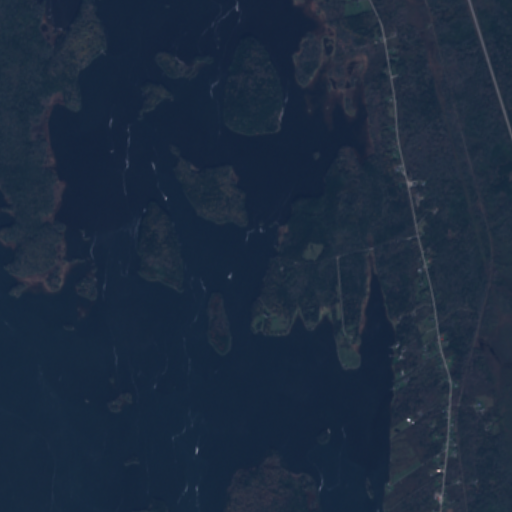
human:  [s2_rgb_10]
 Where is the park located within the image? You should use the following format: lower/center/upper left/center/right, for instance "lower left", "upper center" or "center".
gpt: The park is located in the center of the image.
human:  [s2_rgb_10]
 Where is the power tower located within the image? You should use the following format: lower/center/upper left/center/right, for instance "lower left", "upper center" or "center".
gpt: The power tower is located in the lower right of the image.
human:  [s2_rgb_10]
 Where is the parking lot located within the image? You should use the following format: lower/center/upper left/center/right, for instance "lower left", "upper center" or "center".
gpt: There is no parking lot in the image.